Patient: sex M, age 57
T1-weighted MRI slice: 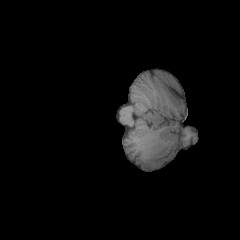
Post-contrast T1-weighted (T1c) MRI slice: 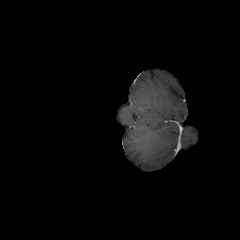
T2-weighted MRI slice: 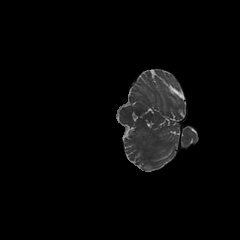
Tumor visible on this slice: no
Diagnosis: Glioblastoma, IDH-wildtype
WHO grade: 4